Question: I have a word game that changes the question on screen after each answer, but on some occasion it leaves font traces/bits on screen from the question before that has these letter "roofs" above the font (inside the red circle in the image). I tried to hide/show refresh the elements after each change of sentence but it didn't help.

This didn't occur with Chrome or Firefox, only on Edge.
It's taking question from a JS array and changing them with jQuery inside multiple if/else statements (short sample code):
'''
<div class="button yes">
<div class="button no">
<div id="question"></div>
<script>
window.onload = function() {
questionsArray = [
'Ty vernyi <span class="blue">suprug?</span>',
'Do kontsa <span class="blue">vernyi?</span>',
'Liubish' li ty <span class="blue">svoikh detei?</span>',
'Nravitsia li tebe provodit' <span class="blue">vremia doma?</span>',
'Nravitsia li tebe <span class="blue">zabota o detiakh?</span>',
'Ty voobshche <span class="blue">perenosish' detei?</span>',
'Gotov li ty sam <span class="blue">rodit' rebenka?</span> ',
'Gotov li ty <span class="blue">vyrastit' detei?</span>'
]
$('.button.yes').click(function() {
level++; yes++;
if(no == 1 && yes == 0) {
$('#question').html(questionsArray[2])
} else if (yes == 0 && no == 2) {
$('#question').html(questionsArray[5])
}
});
...
}
</script>
'''
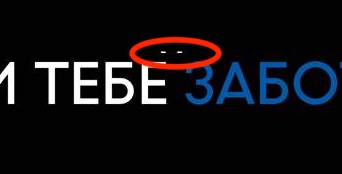
Answer: try to clear the DIV before adding a new text in it.
Try to use the same DIV for all the questions instead of using new DIV for each questions.
Further, Try to provide a sample code. So that we can try to check it to find the issue in it and try to provide you more accurate suggestion.